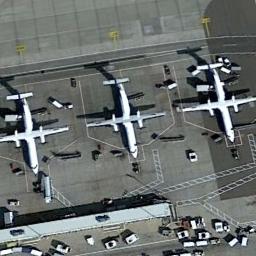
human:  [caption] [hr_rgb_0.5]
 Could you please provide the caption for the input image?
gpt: There are three planes and many cars on the runway .

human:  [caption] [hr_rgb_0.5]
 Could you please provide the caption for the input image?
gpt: Three airplanes were neatly arranged on the airport beside many boxes .

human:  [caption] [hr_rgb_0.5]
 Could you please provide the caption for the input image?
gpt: Three large planes are lined up, Surrounded by small trucks .

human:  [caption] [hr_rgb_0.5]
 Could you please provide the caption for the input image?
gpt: The building is between three planes and many cars .

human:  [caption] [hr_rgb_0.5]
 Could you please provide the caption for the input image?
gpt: Three planes parked in a line on the airport while some cars around them and a bar building in front of them .